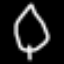
Label: leaf